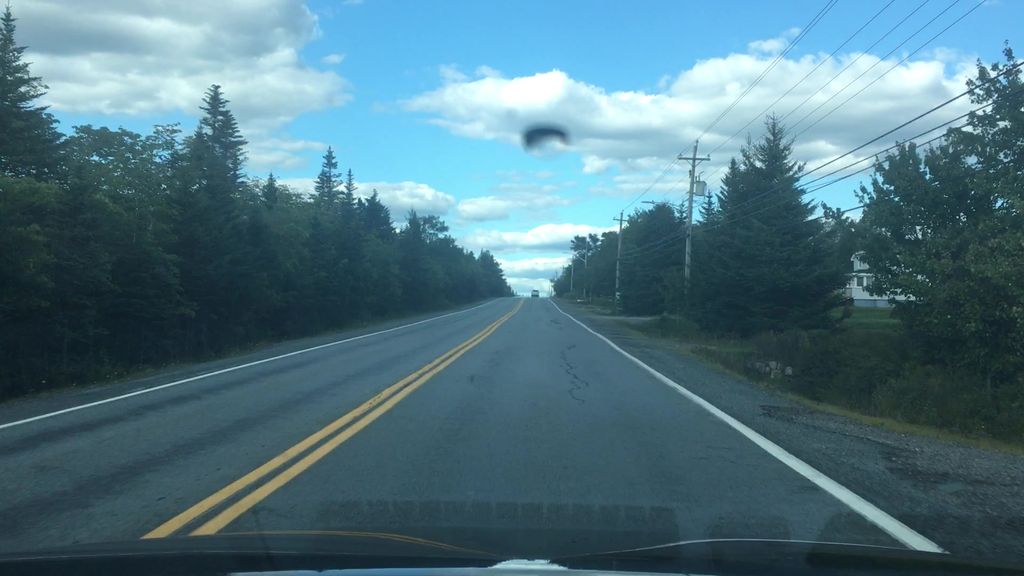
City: halifax